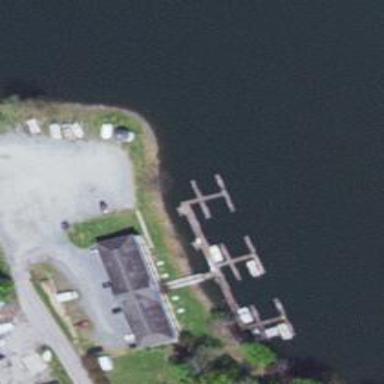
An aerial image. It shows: Pier with mooring facilities.